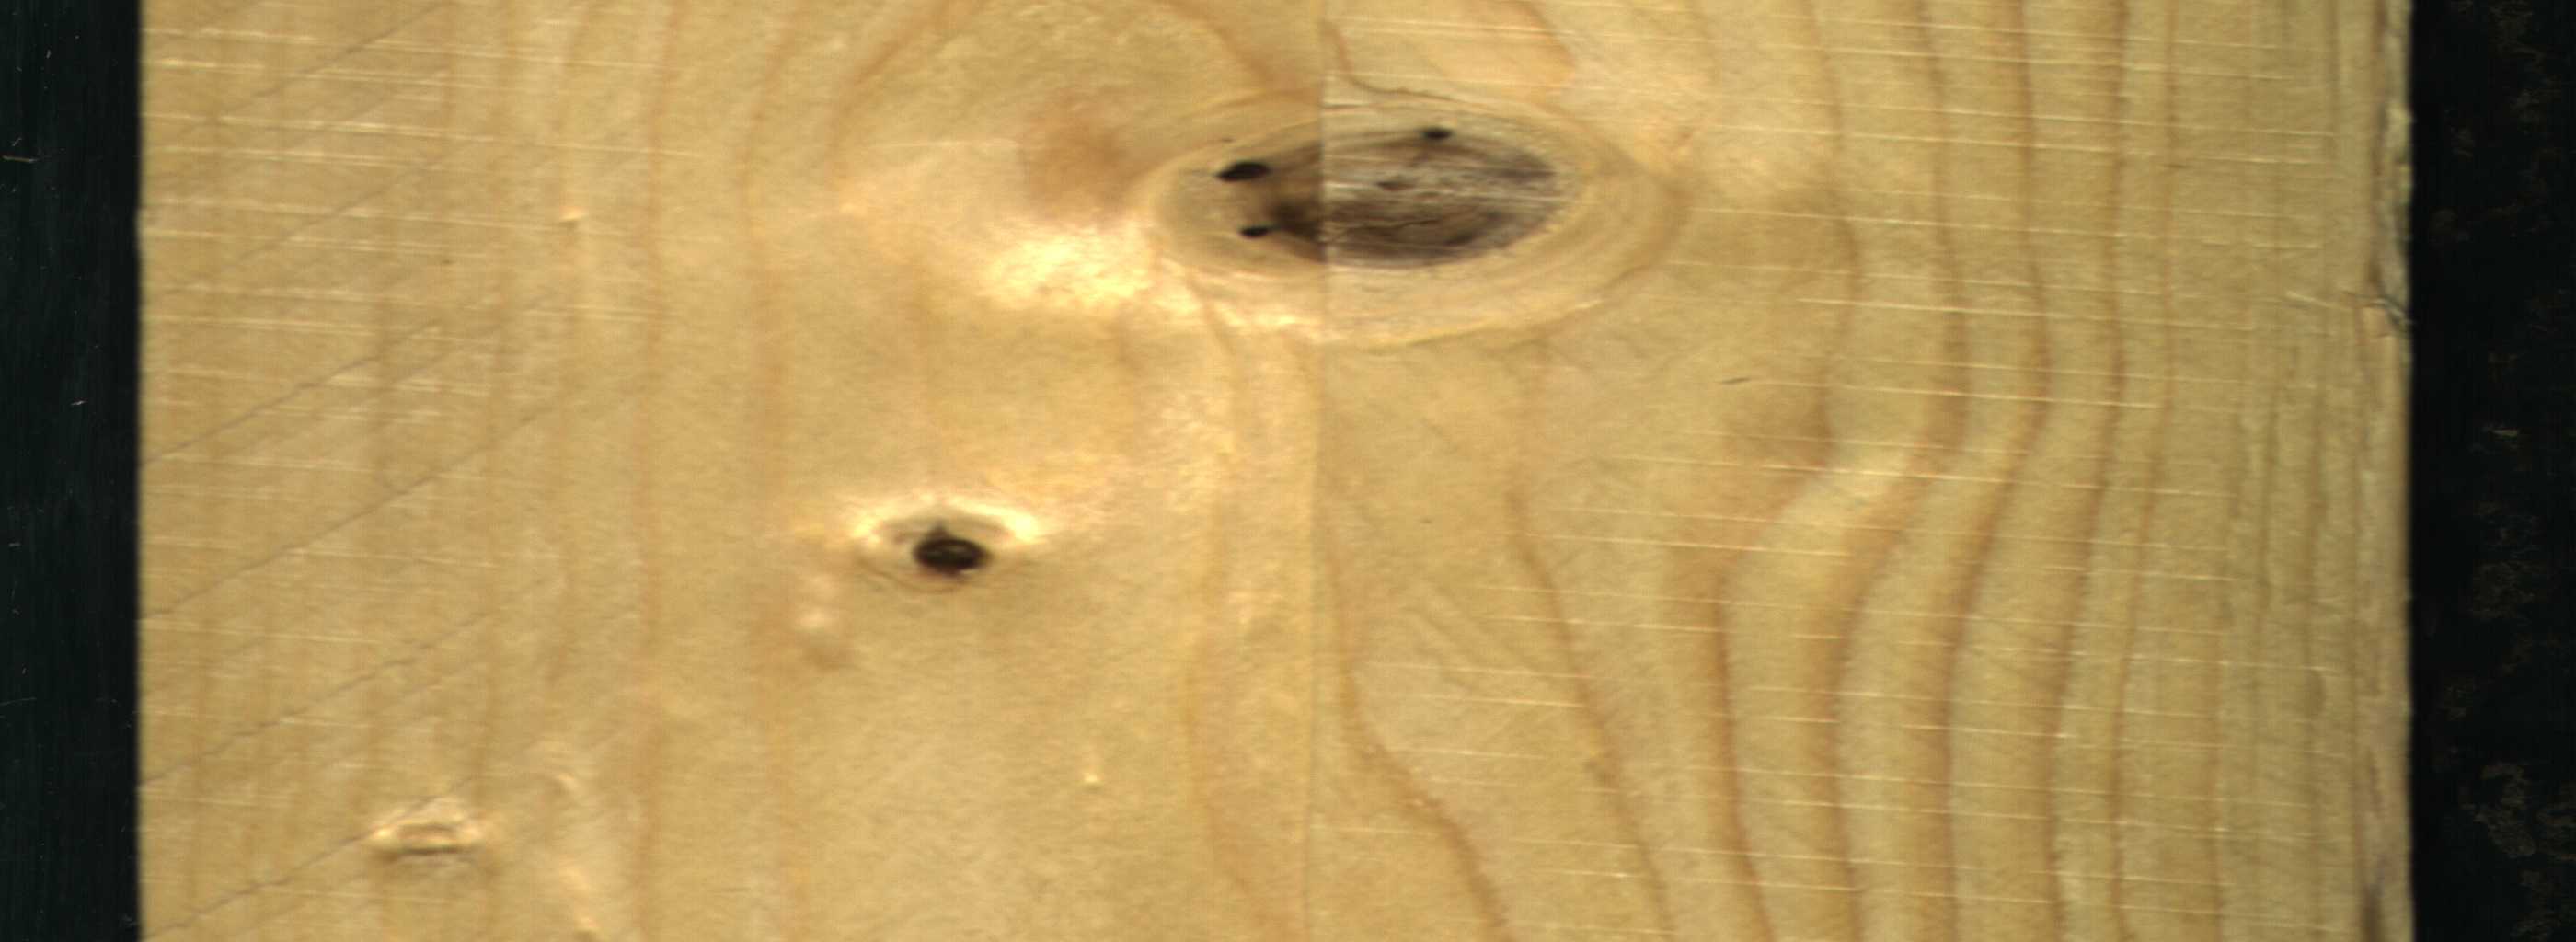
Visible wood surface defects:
Dead_Knot
Dead_Knot